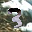
Label: 3